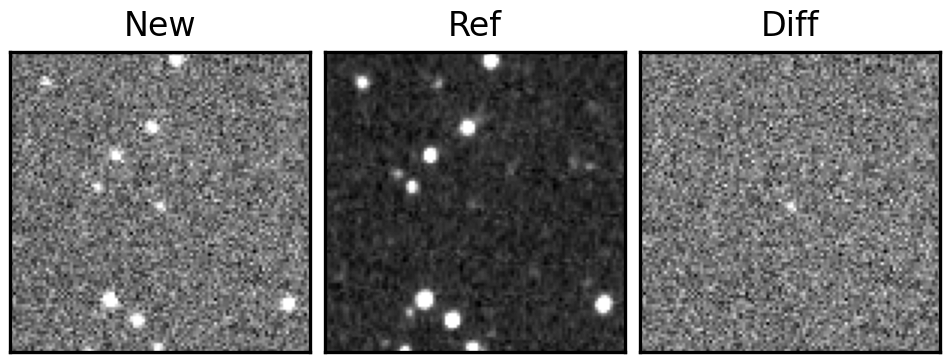
Label: real